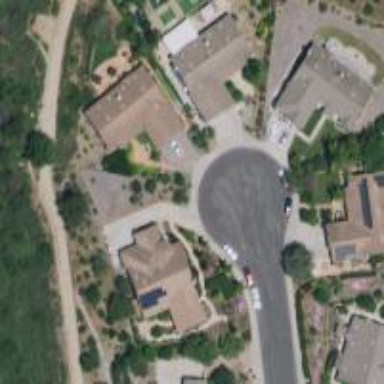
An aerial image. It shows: Turning circle on the road.